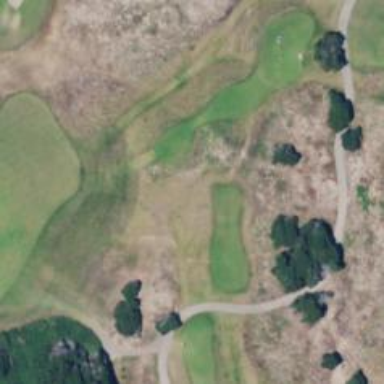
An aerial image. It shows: Path for both roads and golfers.